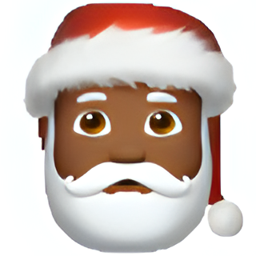
Name: father christmas
Emoji: 🎅🏾
Group: People & Body
Sub-group: person-fantasy